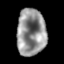
Tissue: lung
Cell type: Epithelial cells
Senescence score: 0.1671
Nuclear area (px): 1339
Mean DAPI intensity: 145.689